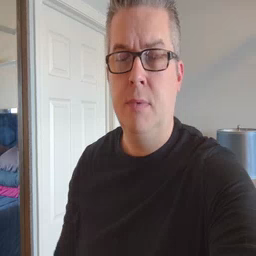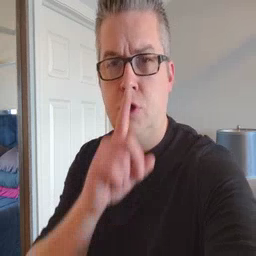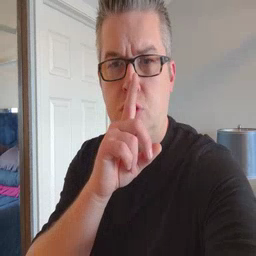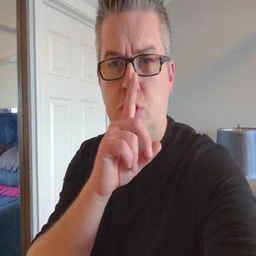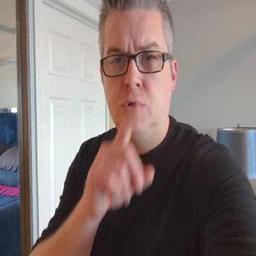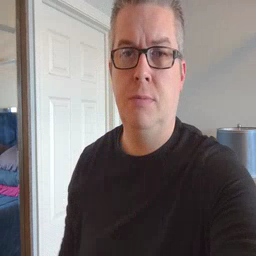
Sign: shhh